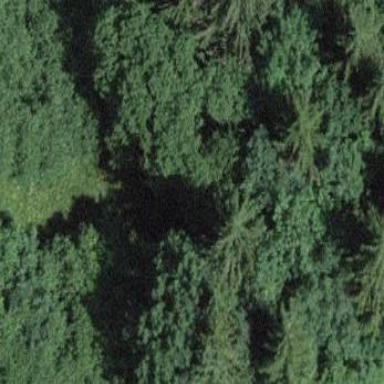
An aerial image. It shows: Forest area.